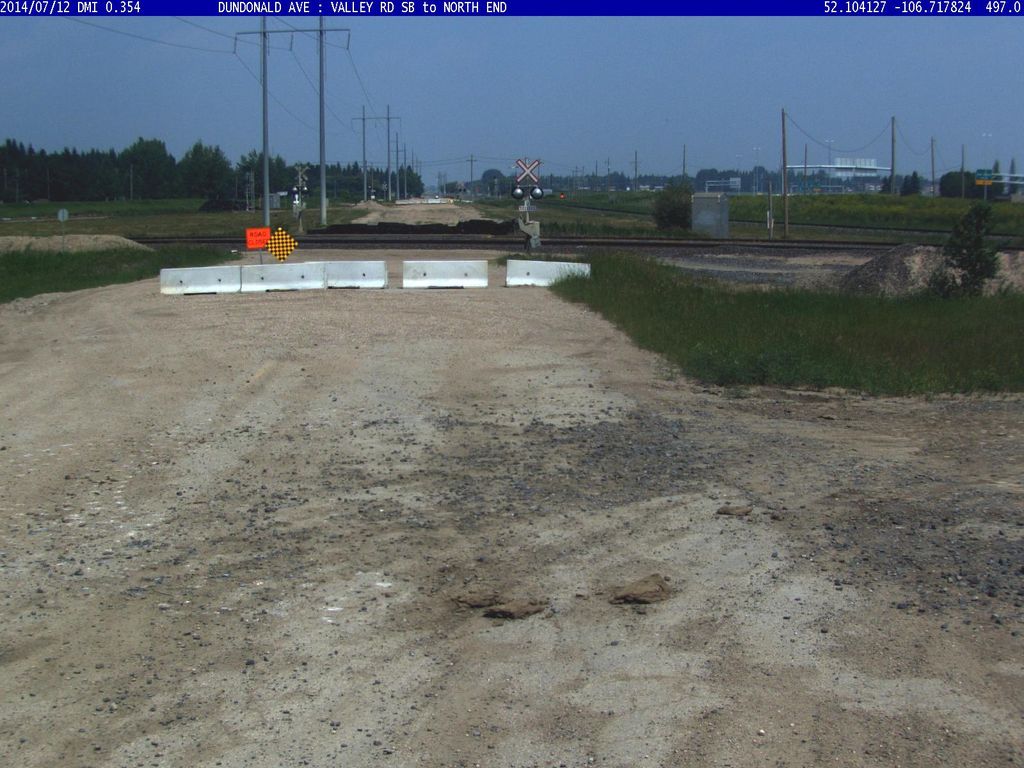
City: saskatoon